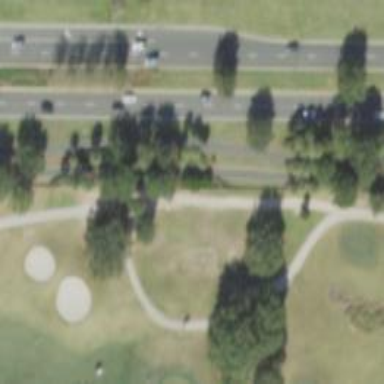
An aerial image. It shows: Path designated for golf carts.